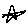
Label: star